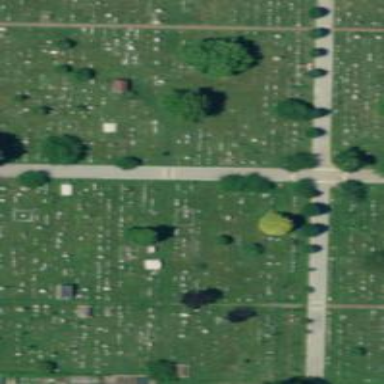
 featuring old graves and historic tombs."